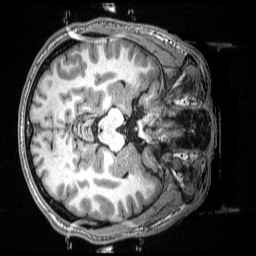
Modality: T1w
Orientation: axial
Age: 37
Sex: male
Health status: healthy
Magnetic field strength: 3 T
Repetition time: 2.53 s
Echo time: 0.00331 s